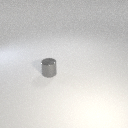
small gray metal cylinder